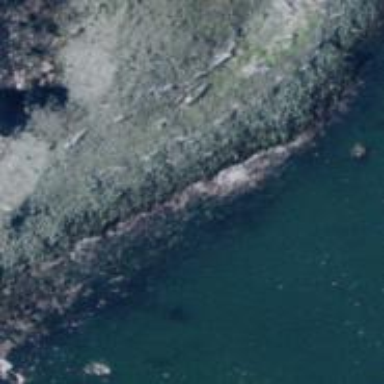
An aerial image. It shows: Natural rock reef.